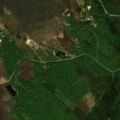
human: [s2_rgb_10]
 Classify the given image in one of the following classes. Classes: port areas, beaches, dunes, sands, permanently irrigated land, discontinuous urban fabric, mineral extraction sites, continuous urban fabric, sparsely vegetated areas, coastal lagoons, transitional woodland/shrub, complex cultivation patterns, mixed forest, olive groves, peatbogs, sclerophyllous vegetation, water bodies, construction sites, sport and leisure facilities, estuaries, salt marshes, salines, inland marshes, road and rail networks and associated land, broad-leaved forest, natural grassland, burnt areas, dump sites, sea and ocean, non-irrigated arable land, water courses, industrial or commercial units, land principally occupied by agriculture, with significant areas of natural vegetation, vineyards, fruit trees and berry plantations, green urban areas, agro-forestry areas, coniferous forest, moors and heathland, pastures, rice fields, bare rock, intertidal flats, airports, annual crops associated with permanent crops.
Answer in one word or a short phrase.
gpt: broad-leaved forest, mixed forest, salt marshes, sea and ocean